Question:
i want to store the field value course name and use it further,
i tried this but it didnt work giving error as
> Unhandled Exception: Bad state: cannot get a field on a
DocumentSnapshotPlatform which does not exist
'''
print(widget.scourse);
DocumentSnapshot dsa = await FirebaseFirestore.instance
.collection("users")
.doc("$widget.scourse")
.get();
print(dsa.get('courseName'));
// final studentsc=course.toString().toLowerCase().split(" ").join() +"student";
}
'''
widget.scourse is the document name
this is the code i had written pl help
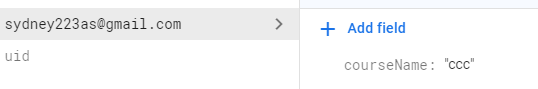
Answer: Here you missed the curly brackets so .scourses was sent as string instead of its value
'''
doc("${widget.scourse}")
'''